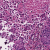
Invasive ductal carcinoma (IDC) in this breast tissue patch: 0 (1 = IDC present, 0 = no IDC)